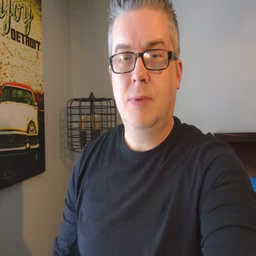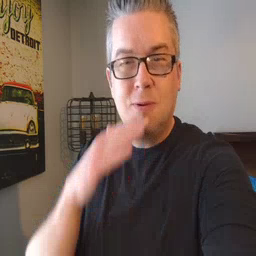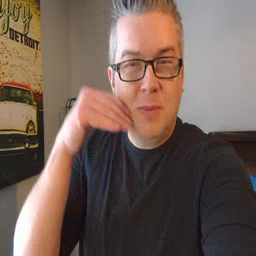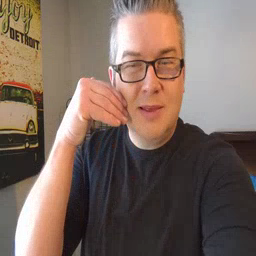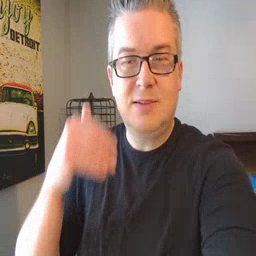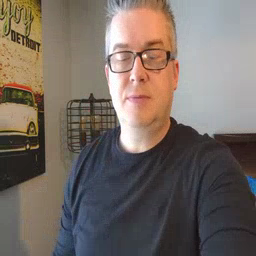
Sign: smile